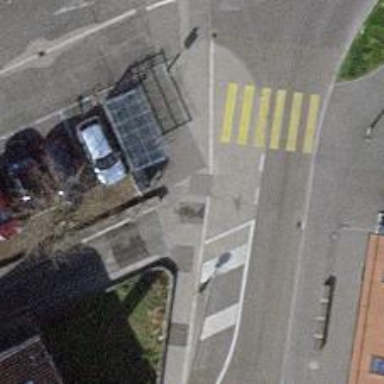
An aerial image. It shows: Kerb barrier.